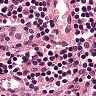
Metastatic tissue present: no